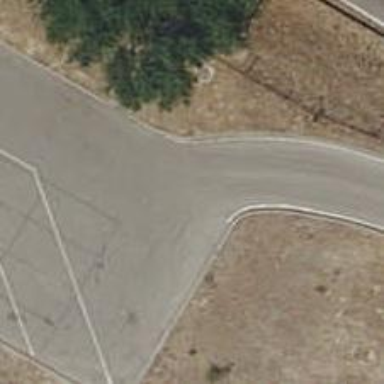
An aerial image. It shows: Parking aisle designated as service road.